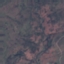
Land use / land cover: HerbaceousVegetation